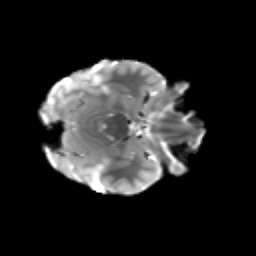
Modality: T2w
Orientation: axial
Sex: male
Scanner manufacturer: siemens
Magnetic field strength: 3 T
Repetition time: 5 s
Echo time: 0.071 s